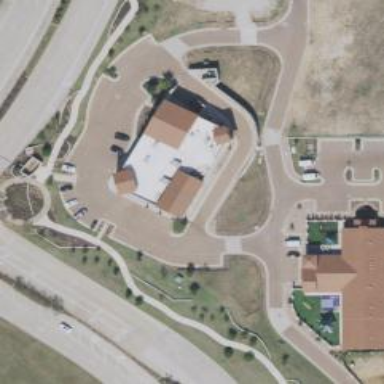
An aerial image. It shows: Pharmacy providing healthcare services.